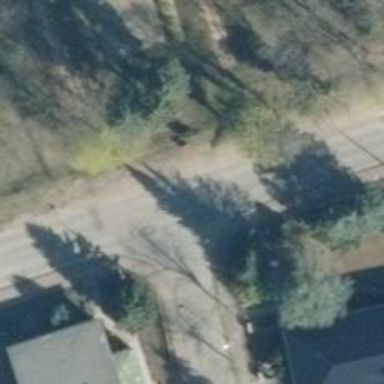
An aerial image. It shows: Residential road.